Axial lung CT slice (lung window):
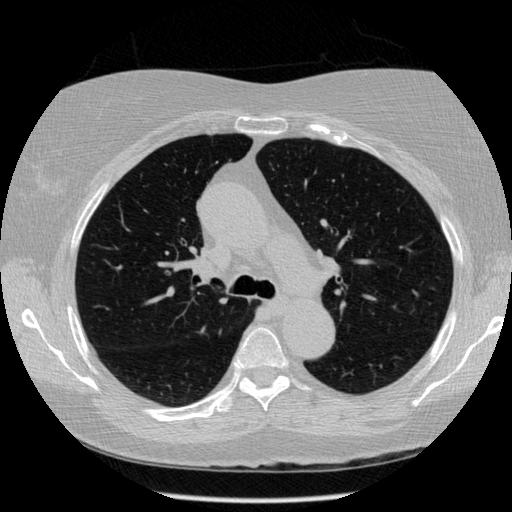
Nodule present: no